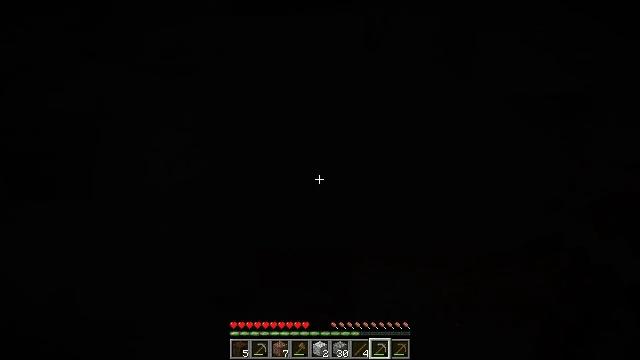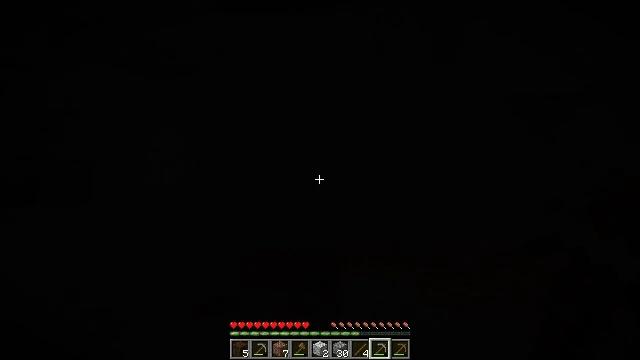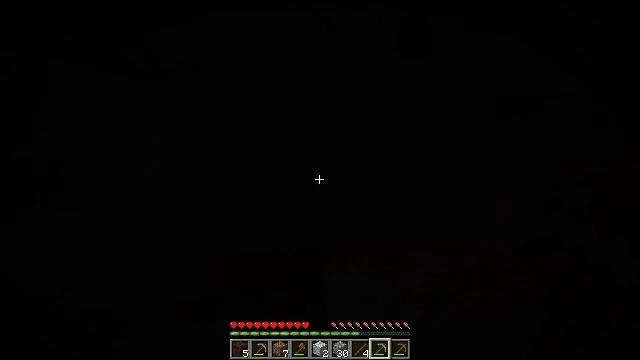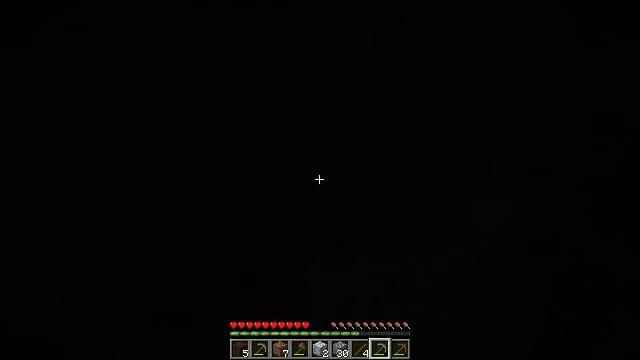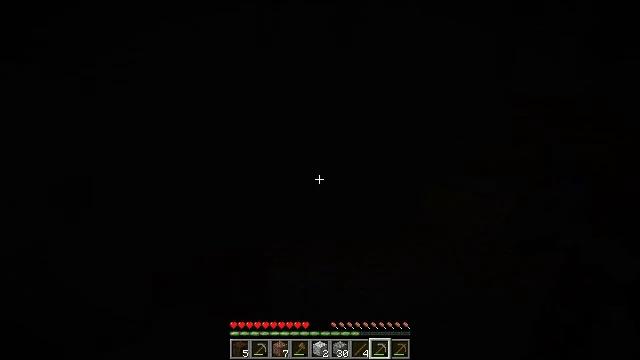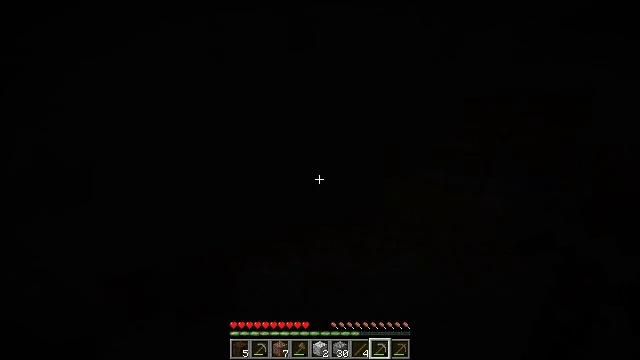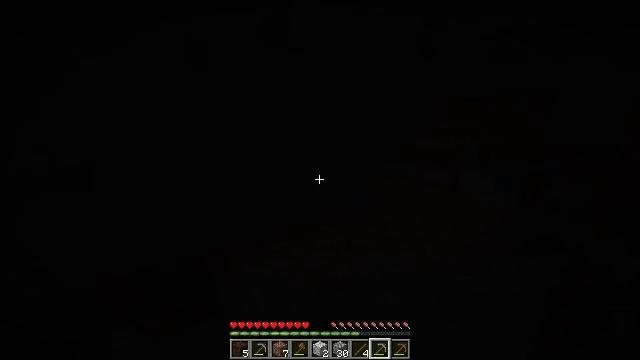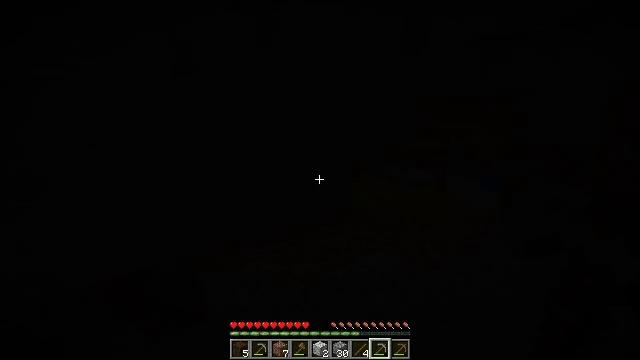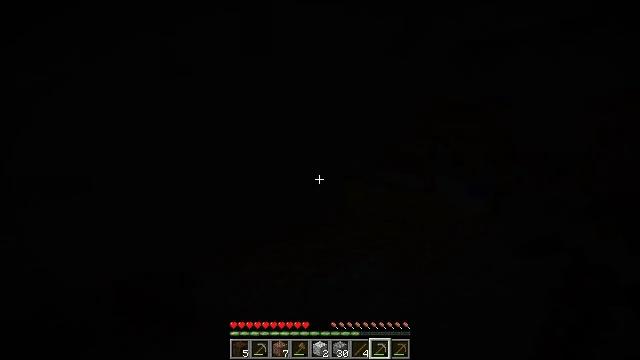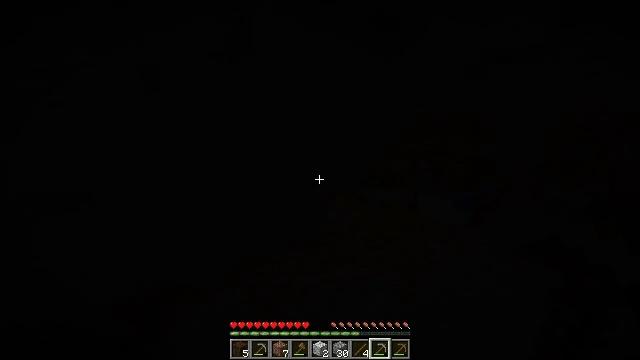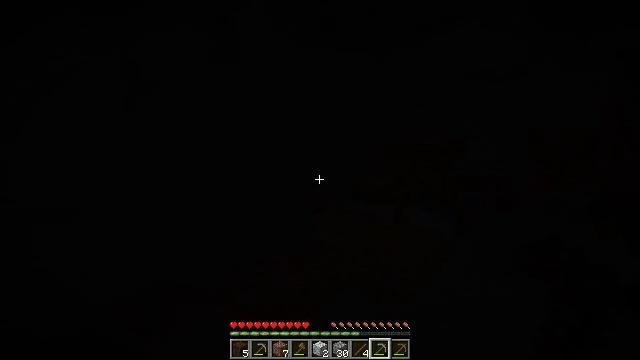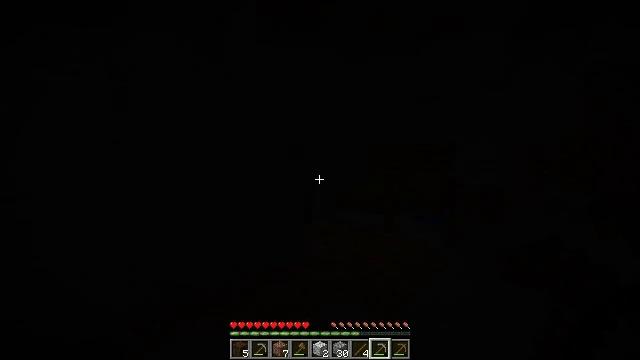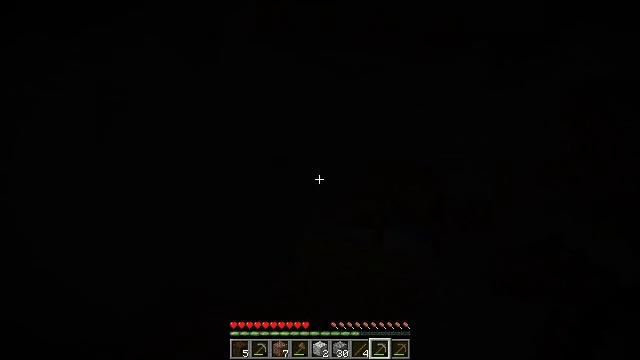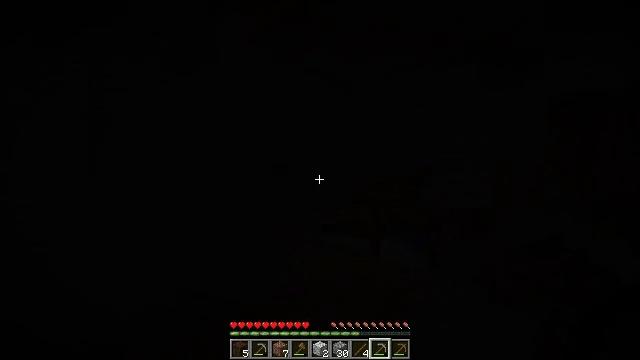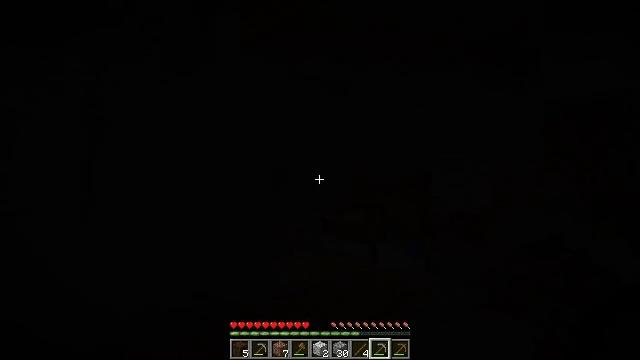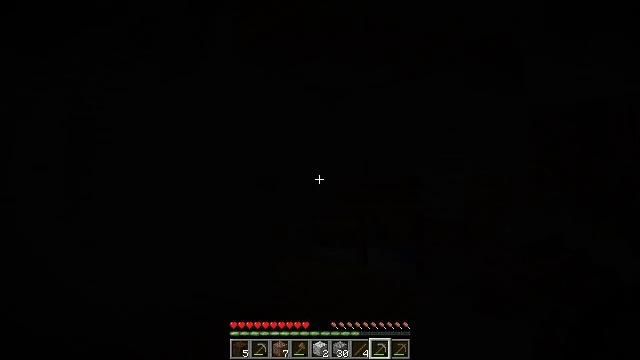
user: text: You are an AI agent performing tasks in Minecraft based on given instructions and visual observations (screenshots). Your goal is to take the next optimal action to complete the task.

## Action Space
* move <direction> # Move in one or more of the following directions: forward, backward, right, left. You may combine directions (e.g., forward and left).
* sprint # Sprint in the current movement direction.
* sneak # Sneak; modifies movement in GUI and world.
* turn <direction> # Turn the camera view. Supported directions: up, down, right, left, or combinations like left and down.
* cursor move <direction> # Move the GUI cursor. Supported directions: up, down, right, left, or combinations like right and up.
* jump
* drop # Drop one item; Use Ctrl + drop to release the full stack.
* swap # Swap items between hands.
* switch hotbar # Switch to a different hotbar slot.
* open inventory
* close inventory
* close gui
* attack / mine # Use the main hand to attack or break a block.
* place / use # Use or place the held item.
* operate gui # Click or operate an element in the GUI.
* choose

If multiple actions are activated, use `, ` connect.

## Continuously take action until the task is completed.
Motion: motion action
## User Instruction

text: Break the existing planks.
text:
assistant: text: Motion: turn right
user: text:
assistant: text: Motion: turn right
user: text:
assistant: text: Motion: turn right
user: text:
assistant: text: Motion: turn right and down
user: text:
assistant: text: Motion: turn right
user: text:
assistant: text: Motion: turn right
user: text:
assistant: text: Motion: turn right
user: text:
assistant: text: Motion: turn right and up
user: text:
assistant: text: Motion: turn right and up
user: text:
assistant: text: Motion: turn right and up
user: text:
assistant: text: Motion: turn right and up
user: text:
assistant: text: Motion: turn right and up
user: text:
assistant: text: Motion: turn right and up
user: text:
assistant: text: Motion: turn up
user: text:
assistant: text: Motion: turn right and up
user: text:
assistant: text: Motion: turn right
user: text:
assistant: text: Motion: no_op
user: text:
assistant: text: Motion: no_op
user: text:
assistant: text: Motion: no_op
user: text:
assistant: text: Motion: no_op
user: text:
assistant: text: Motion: no_op
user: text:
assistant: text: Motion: no_op
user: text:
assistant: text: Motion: no_op
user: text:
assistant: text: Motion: no_op
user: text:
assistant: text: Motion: turn right and up
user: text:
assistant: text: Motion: no_op
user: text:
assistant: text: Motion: turn right
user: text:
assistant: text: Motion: no_op
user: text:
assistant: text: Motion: no_op
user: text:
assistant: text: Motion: no_op